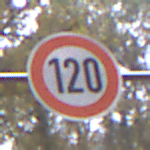
Verkehrszeichen: Geschwindigkeit120
Umgebung: Outdoor, Nature
Tageszeit: MorningAfternoon
Wetter: Overcast
Licht: Natural
Jahreszeit: Autumn
Kontrast: LowContrast